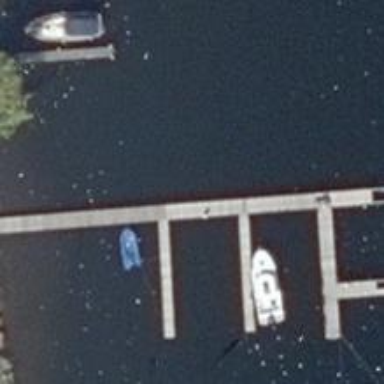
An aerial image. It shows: Man-made pier.